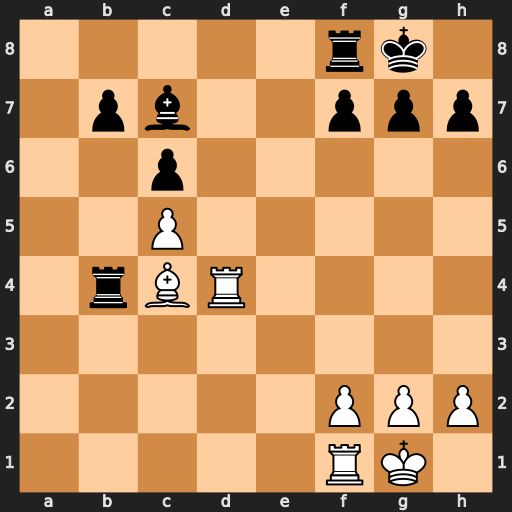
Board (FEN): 5rk1/1pb2ppp/2p5/2P5/1rBR4/8/5PPP/5RK1
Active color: w
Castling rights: -
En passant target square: -
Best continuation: Bxf7+ Rxf7 Rxb4